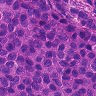
Metastatic tissue present: yes